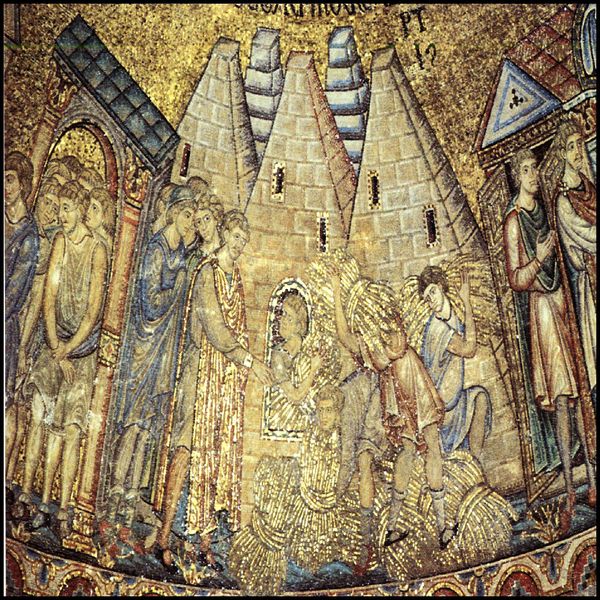
Titel: Mosaik in San Marco in Venedig
Standort: Venedig, San Marco (EU - I - Venetien)
Schlagwörter: blau, gemälde, umhang, dreieck, frauen, gelb, menschen, stadt, fenster, frau, männer, stroh, säule, säulen, tür, gebäude, rot, malerei, wand, bibel, tragen, kirche, gewand, gold, gewänder, arbeit, schrift, bogen, perspektive, ernte, getreide, heu, korn, dächer, mauer, figuren, essen, kopftuch, wandmalerei, tor, bögen, türme, mosaik, löcher, gestaffelt, mittelalter, apsis, romanik, umhänge, speicher, deckenmalerei, kornspeicher, romanisch, strohballen, himmelreich, apsismosaik, ballen, steuer, karolinger, getreidespeicher